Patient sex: M
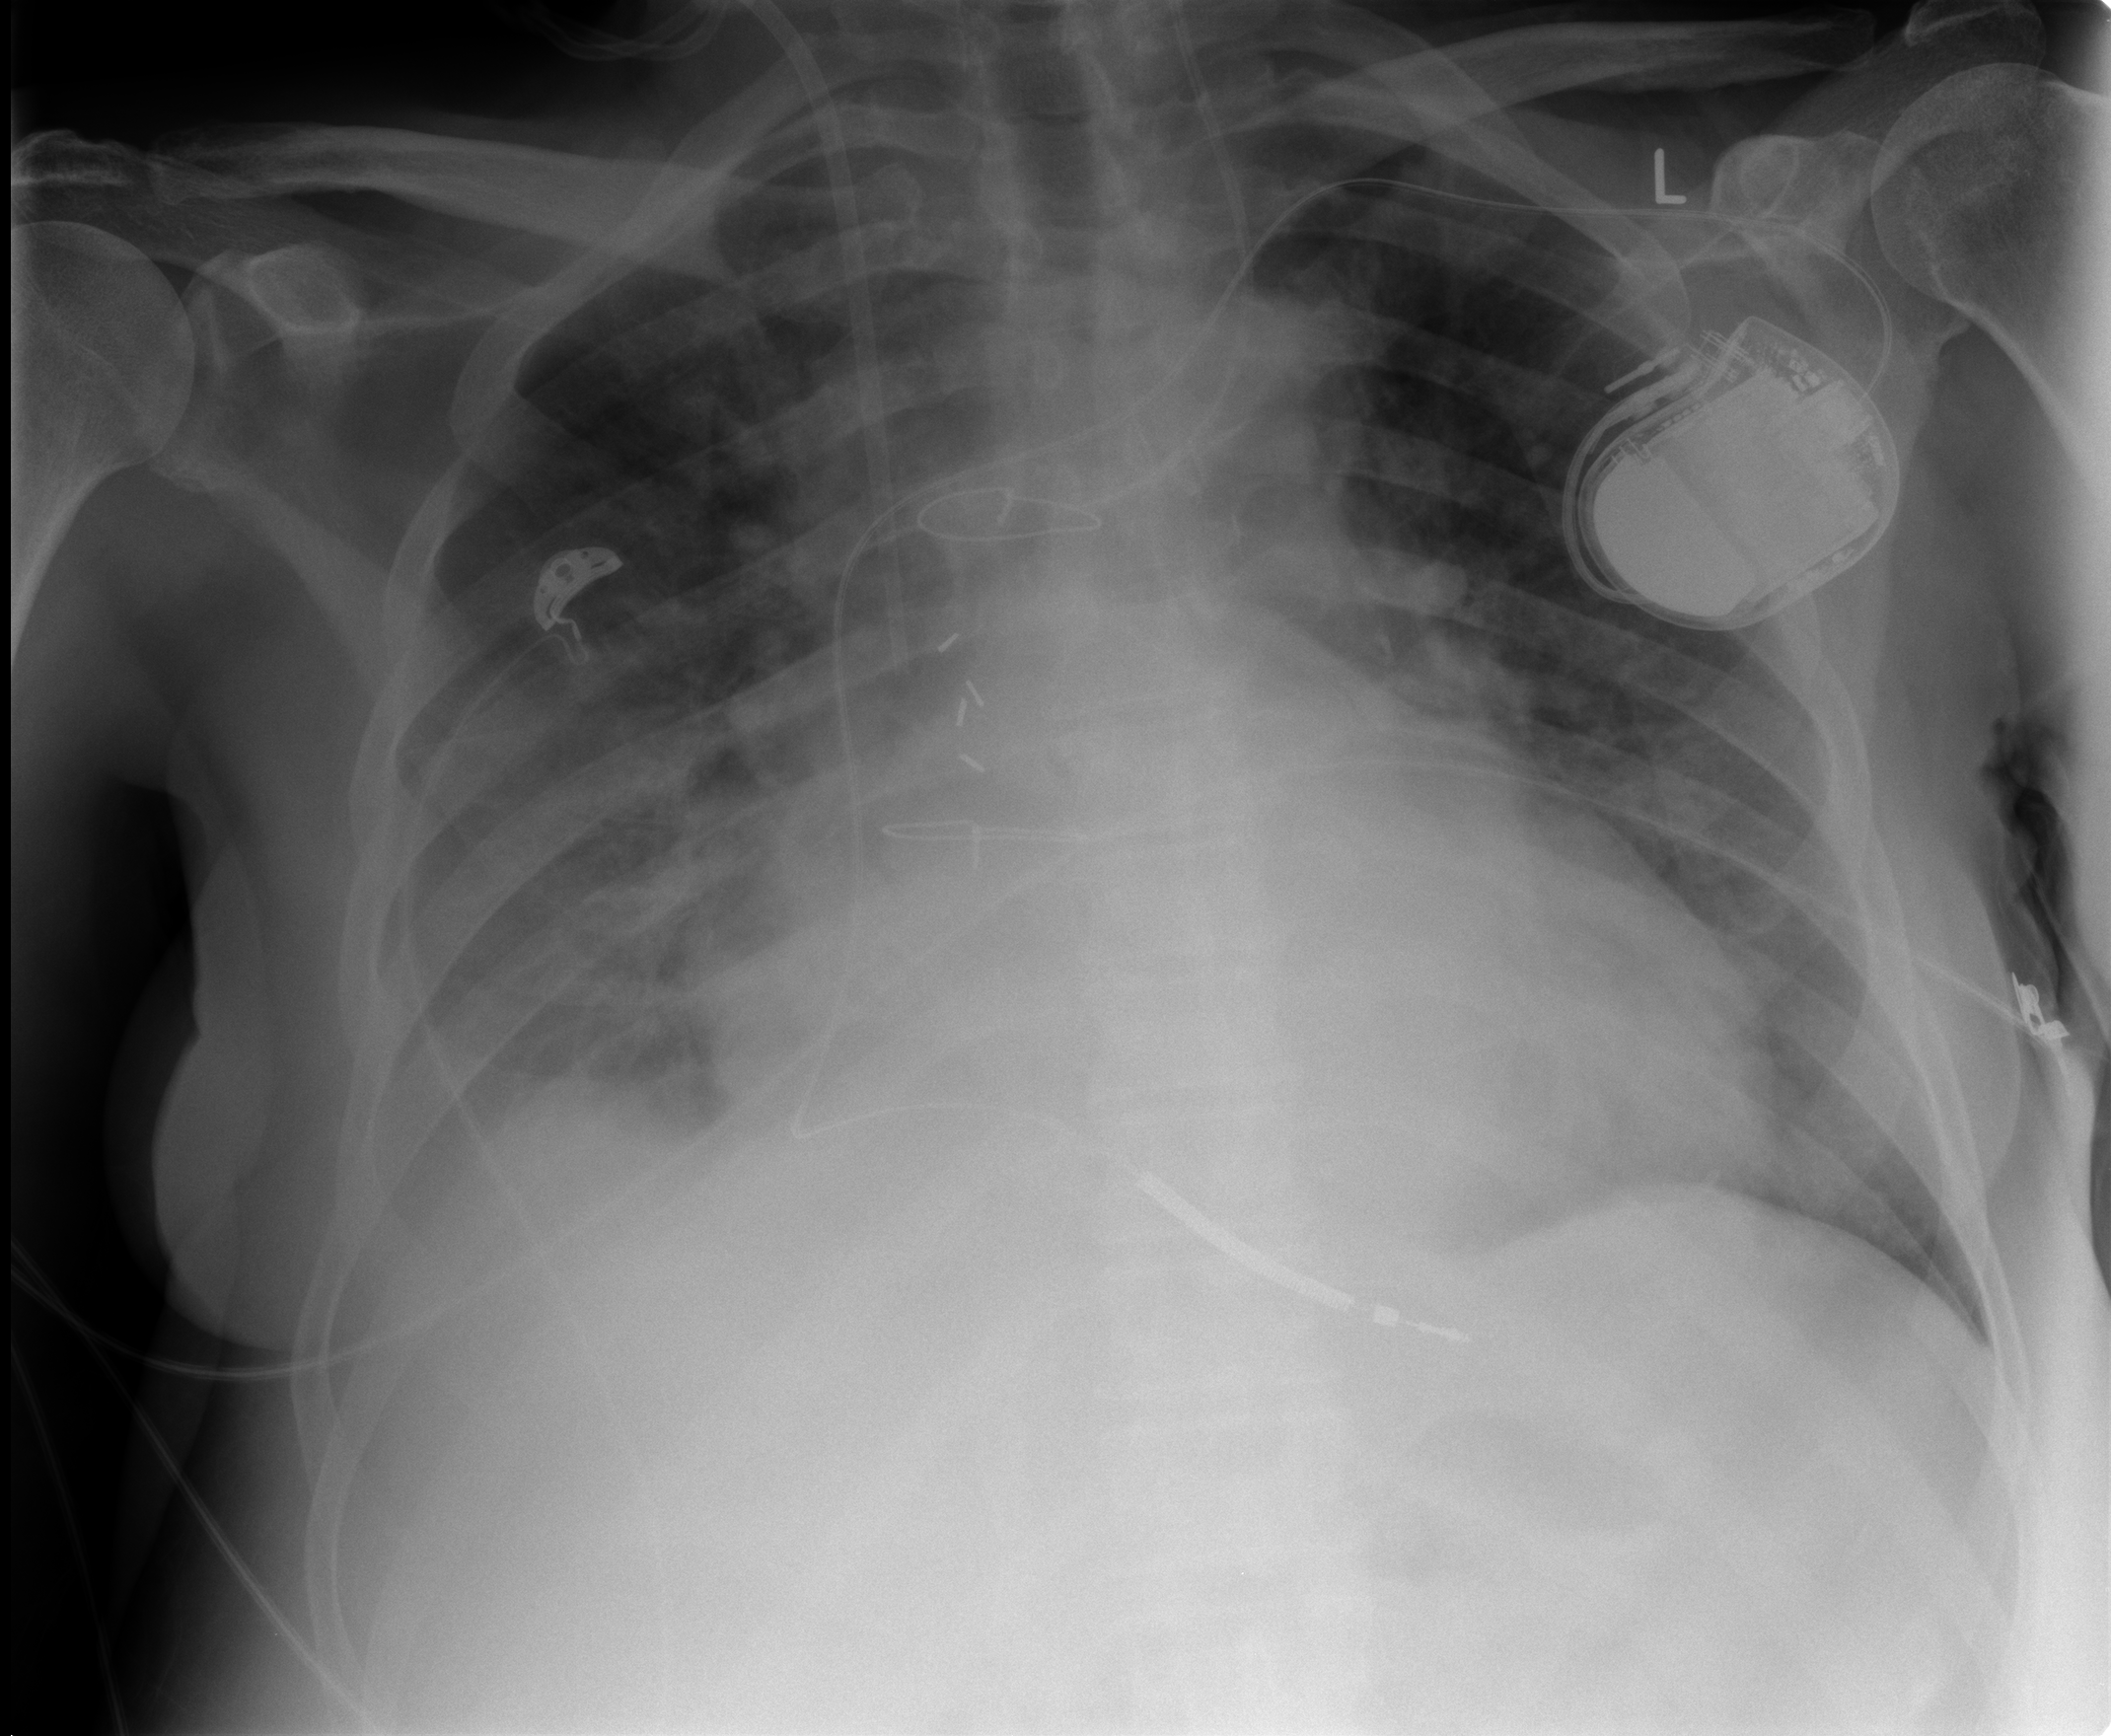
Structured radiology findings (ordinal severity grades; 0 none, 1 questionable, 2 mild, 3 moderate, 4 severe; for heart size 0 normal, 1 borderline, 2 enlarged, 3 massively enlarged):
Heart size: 2
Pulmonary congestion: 3
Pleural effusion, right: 3
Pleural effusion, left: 2
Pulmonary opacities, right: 2
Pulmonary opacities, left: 2
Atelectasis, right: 3
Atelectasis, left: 2